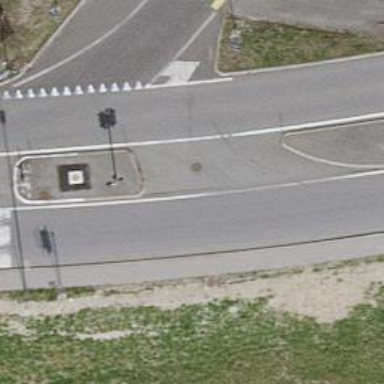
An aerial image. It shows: Asphalt driveway for service vehicles.